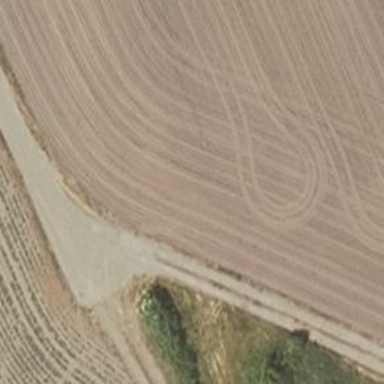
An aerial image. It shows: Track with grade 1 quality.